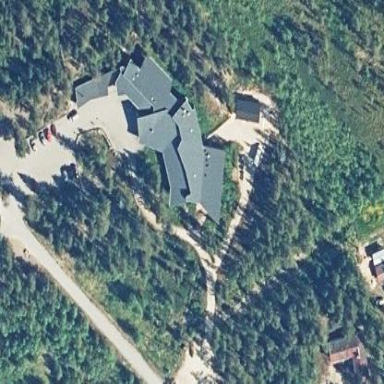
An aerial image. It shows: Ranger station building.